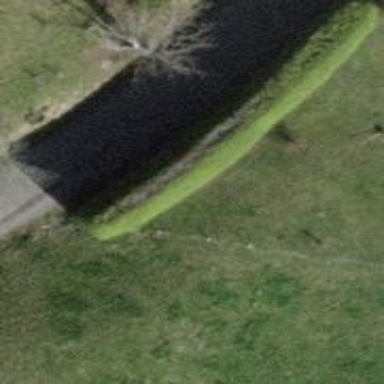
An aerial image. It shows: Hedge acting as barrier.